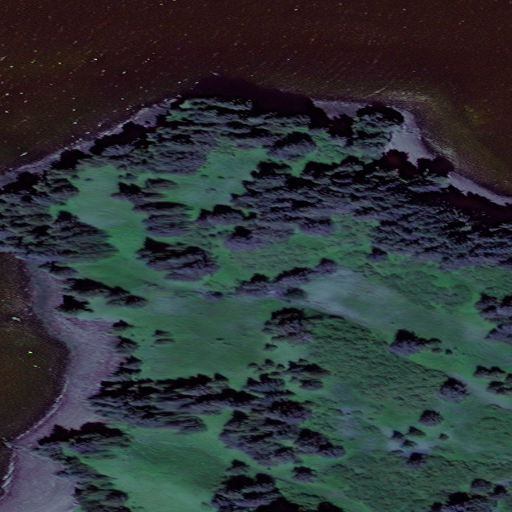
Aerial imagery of cape in Alaska named Perenosa Point containing only unknown